Field crop: maize
Growth stage: 1
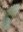
Species: datura